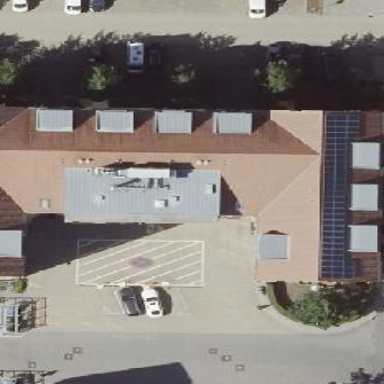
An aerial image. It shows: Office building with gabled roof.